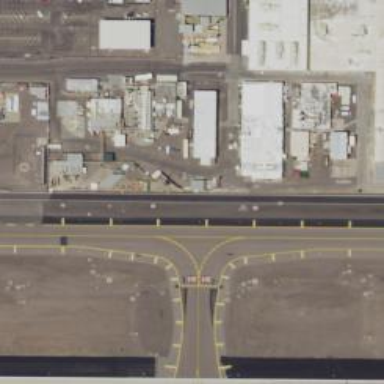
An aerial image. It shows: Image of taxiway at airport.